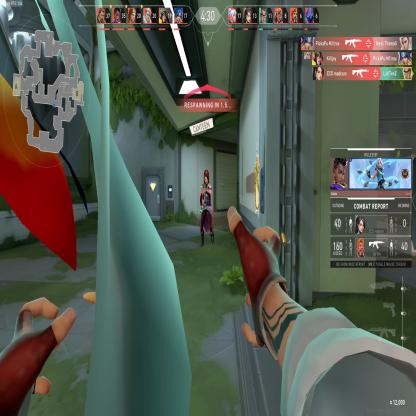
Label: enemy